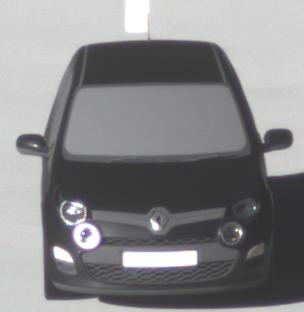
Make: Renault
Model: Twingo 1.2 LEV 16V 75
Detailed model: Twingo (II)
Model produced from: 2012/01
Model produced until: 2014/07
Doors: 3
Color: black
Road condition: dry road
Daytime: morning or afternoon
Contrast: high contrast